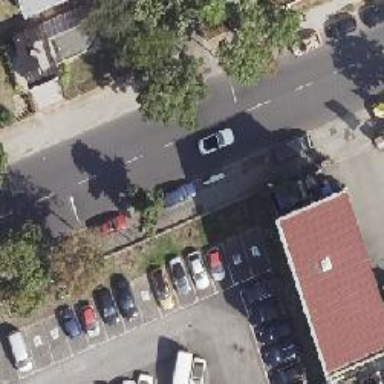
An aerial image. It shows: There is collision protection around obstacle in the parking area.